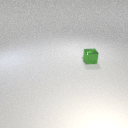
small green metal cube